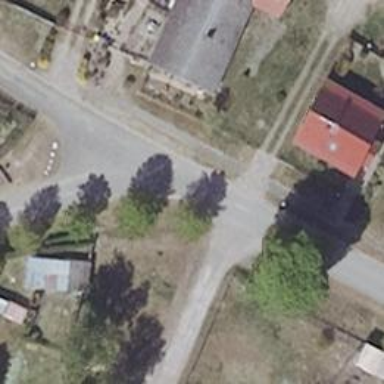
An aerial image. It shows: Residential road with asphalt surface and sidewalk on the left side.